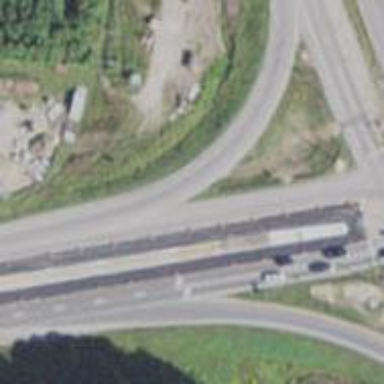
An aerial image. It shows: Trunk link highway.